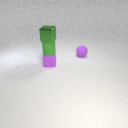
small green rubber cylinder above small purple rubber cube